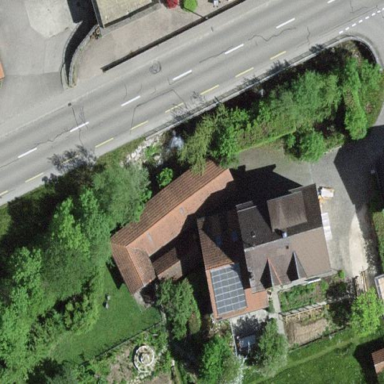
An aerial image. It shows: Residential building.